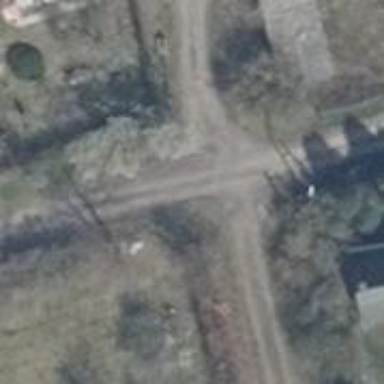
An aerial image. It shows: Emergency access point on the road.